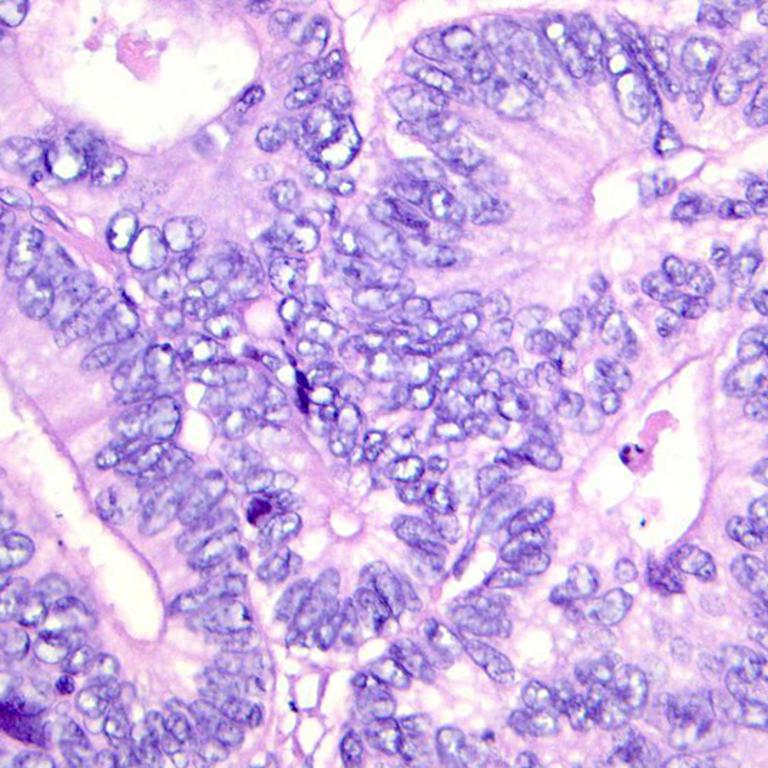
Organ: colon
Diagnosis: adenocarcinomas